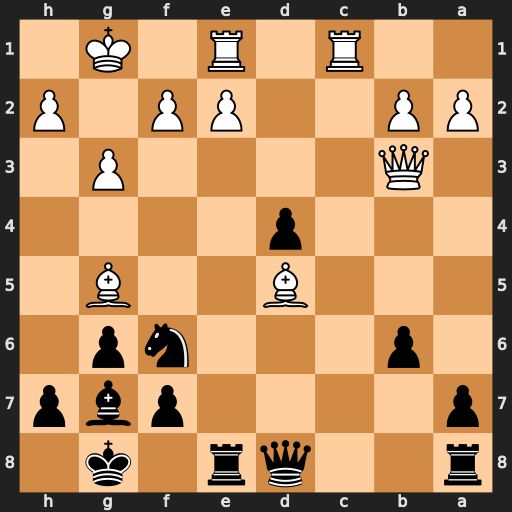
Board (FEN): r2qr1k1/p4pbp/1p3np1/3B2B1/3p4/1Q4P1/PP2PP1P/2R1R1K1
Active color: b
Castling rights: -
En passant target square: -
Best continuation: Qxd5 Qxd5 Nxd5